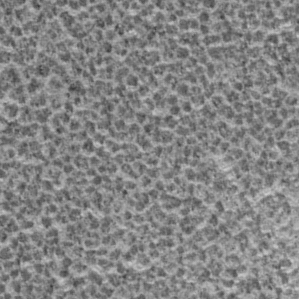
Label: frost